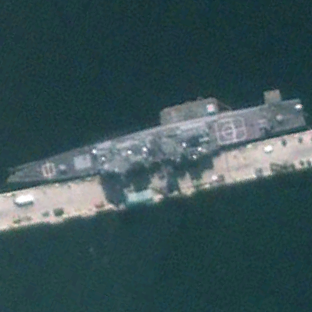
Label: cruiser